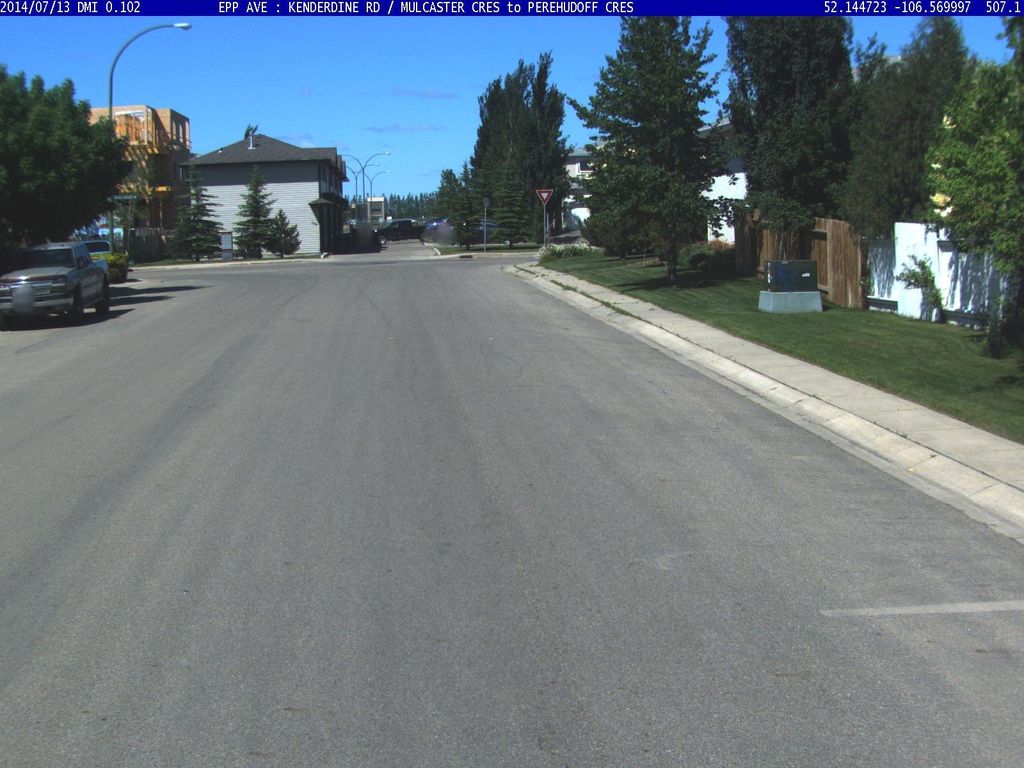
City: saskatoon